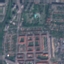
Land use / land cover: Residential